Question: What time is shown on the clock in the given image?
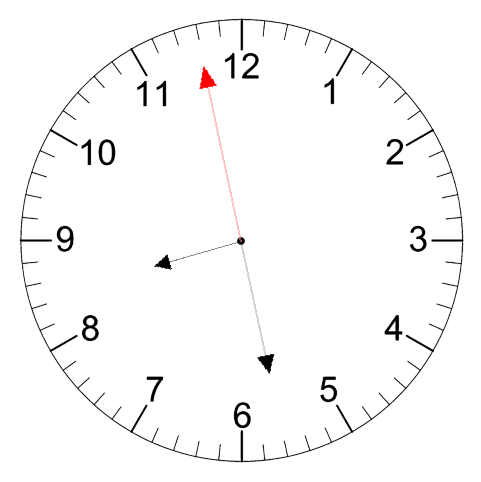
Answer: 08:27:58